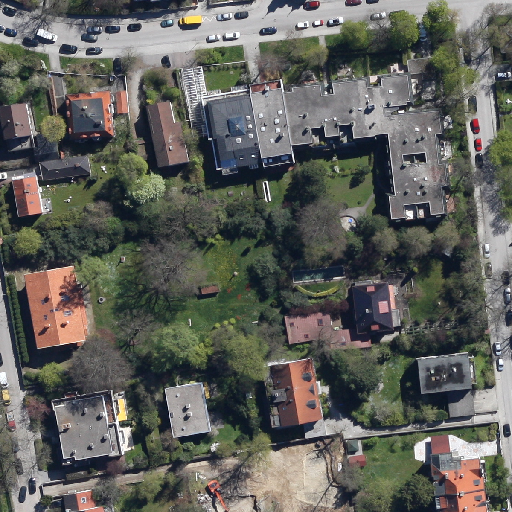
Referring expression: car driving on the road